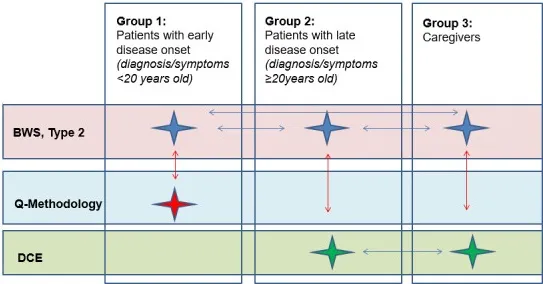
Quantitative study design and patient preference elicitation methods allocation between sample groups. . BWS: best-worst scaling; DCE: discrete-choice experiment.
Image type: chart (chart)